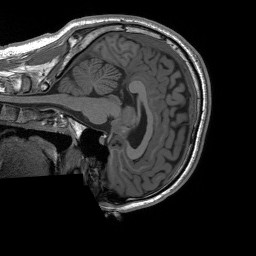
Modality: T1w
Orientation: sagittal